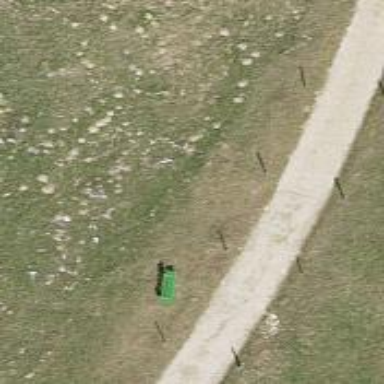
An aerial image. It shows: Bench.